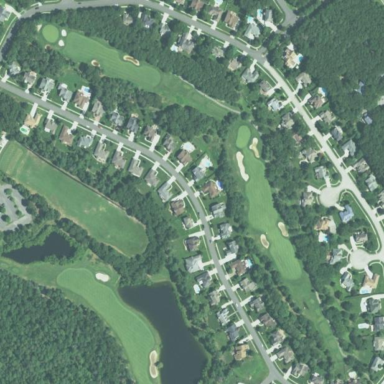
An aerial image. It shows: Residential area consisting of single-family homes.